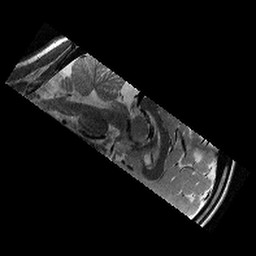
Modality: T2w
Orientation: sagittal
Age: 12
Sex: male
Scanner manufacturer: siemens
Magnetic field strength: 3 T
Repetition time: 8.46 s
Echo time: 0.067 s